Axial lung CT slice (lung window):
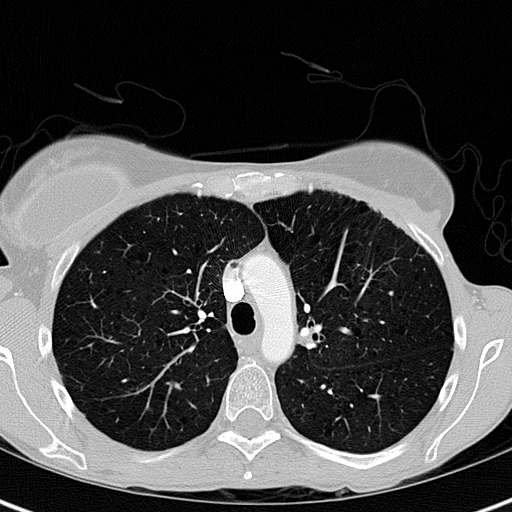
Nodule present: no